Aerial crown-view tile of a tropical tree (Barro Colorado Island, Panama), acquired 20241216:
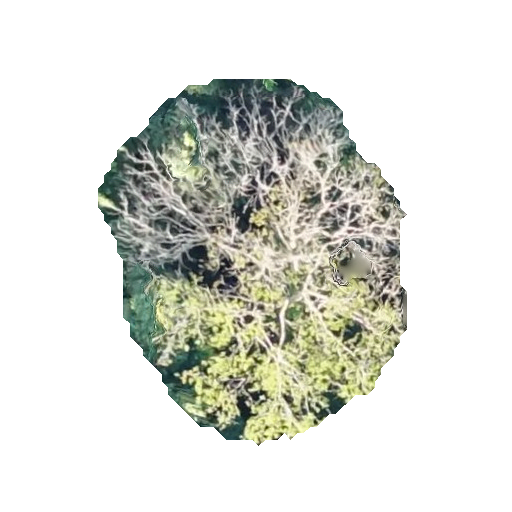
Species: Astronium graveolens
GBIF accepted scientific name: Astronium graveolens
Crown area: 120.469 m²